Interaction volume radius: 10 \u00c5
Interaction volume height: 10 \u00c5
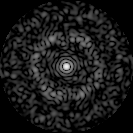
Disorder parameter: 0.8048